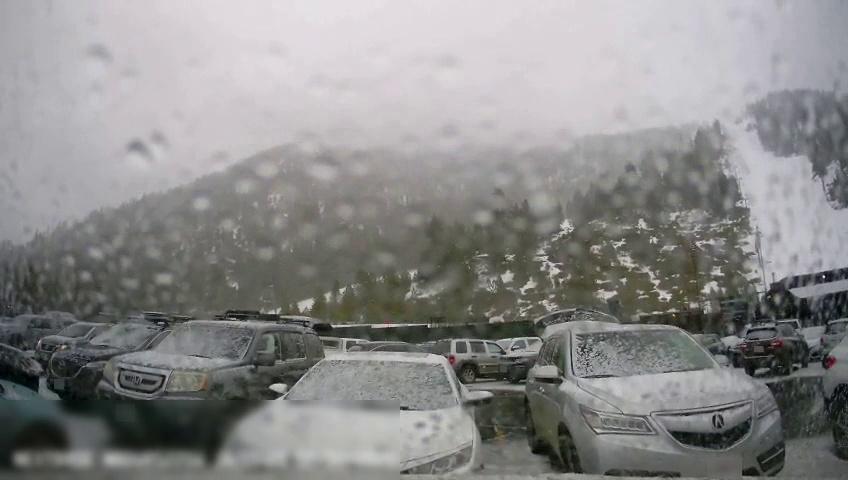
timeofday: Day
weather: Snowy
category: Drivable Space
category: Drivable Space
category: Vehicles | SUV
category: Vehicles | Car
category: Vehicles | SUV
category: Vehicles | SUV
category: Vehicles | Car
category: Vehicles | SUV
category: Vehicles | SUV
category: Vehicles | SUV
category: Vehicles | Car
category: Vehicles | Car
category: Vehicles | Car
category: Vehicles | SUV
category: Vehicles | Car
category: Vehicles | Car
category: Vehicles | Car
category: Vehicles | Car
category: Vehicles | Car
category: Vehicles | SUV
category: Vehicles | Car
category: Vehicles | SUV